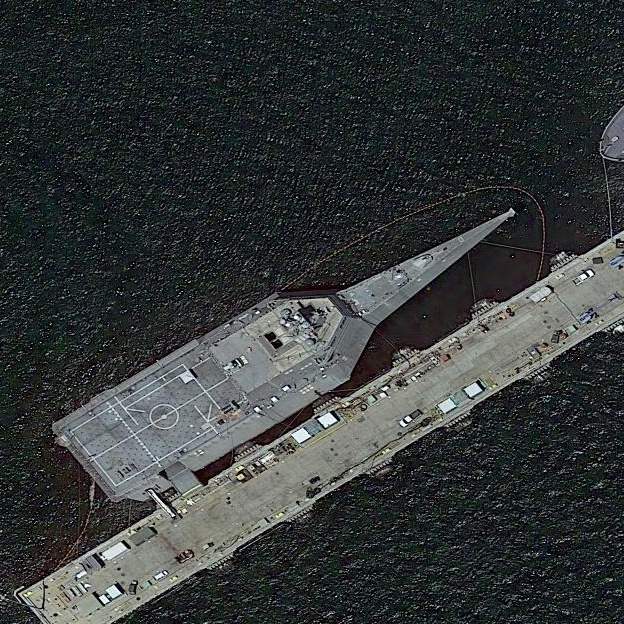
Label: Independence-class_combat_ship